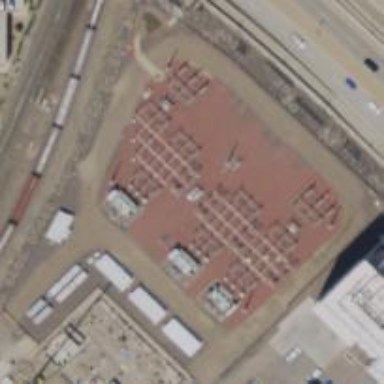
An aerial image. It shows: Distribution level power substation.